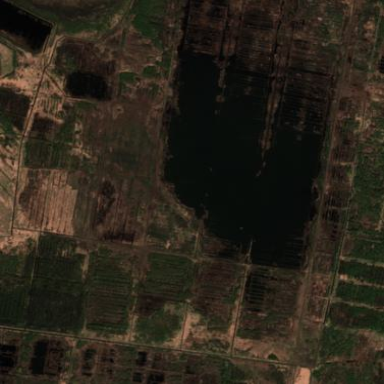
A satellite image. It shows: Wetland area used for peat cutting.